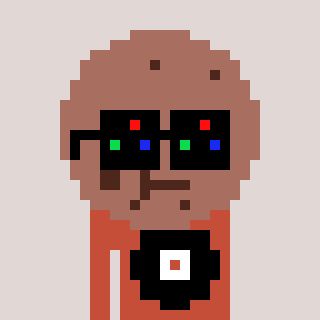
a pixel art character with square black sunglasses, a cookie-shaped head and a rust-colored body on a warm background